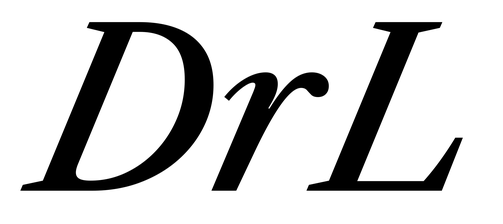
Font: LibreCaslonText-Italic_Medium_Italic